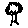
Label: tree